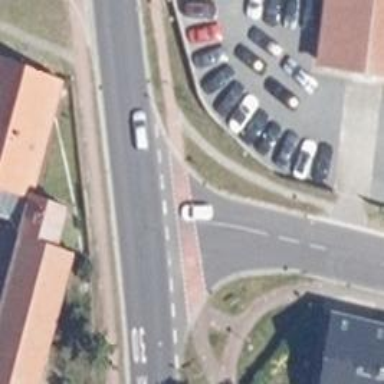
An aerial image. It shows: Road with "give way" sign.